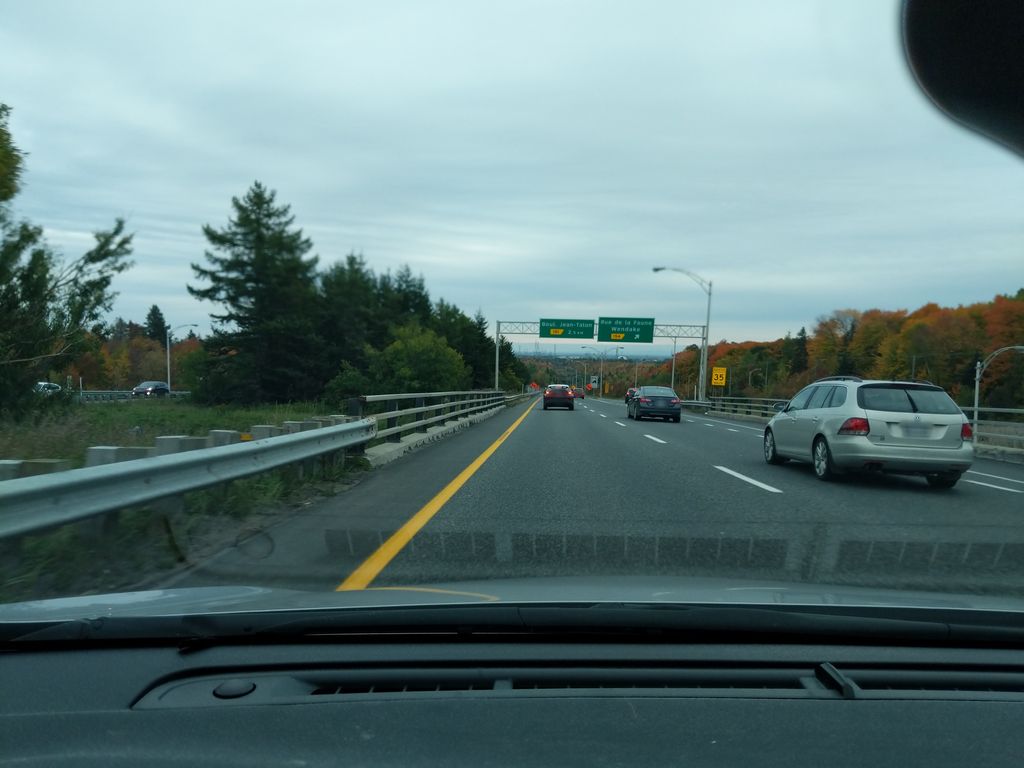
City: quebec_city